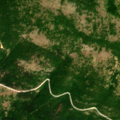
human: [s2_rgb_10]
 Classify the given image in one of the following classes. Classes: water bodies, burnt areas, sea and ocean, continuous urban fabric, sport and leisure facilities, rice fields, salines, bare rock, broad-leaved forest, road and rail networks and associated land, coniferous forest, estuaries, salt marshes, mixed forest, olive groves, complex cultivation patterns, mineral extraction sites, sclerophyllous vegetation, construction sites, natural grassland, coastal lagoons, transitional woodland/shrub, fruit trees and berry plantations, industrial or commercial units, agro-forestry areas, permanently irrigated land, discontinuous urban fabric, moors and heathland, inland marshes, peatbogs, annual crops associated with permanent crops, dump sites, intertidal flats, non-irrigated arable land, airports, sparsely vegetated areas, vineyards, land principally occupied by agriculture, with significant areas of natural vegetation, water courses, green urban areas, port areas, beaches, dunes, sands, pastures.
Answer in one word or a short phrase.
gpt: transitional woodland/shrub